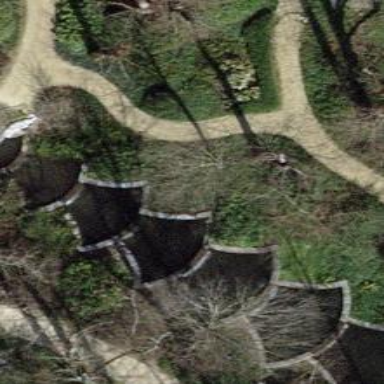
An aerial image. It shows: Retaining wall.